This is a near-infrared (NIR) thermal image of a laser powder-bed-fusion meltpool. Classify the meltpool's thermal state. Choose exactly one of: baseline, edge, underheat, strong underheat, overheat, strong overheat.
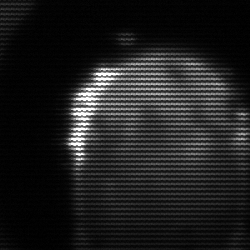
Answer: baseline